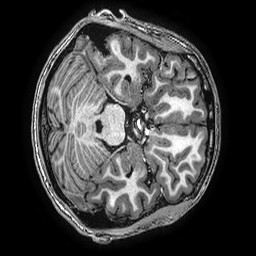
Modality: T1w
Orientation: axial
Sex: male
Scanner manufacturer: ge
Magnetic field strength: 3 T
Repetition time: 0.0077 s
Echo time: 0.003436 s